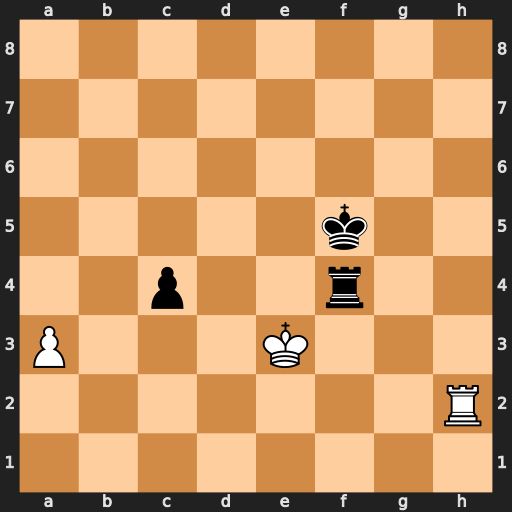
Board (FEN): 8/8/8/5k2/2p2r2/P3K3/7R/8
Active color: w
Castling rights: -
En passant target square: -
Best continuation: Rh5+ Kg4 Rh4+ Kxh4 Kxf4 c3 Ke3 Kg3 a4